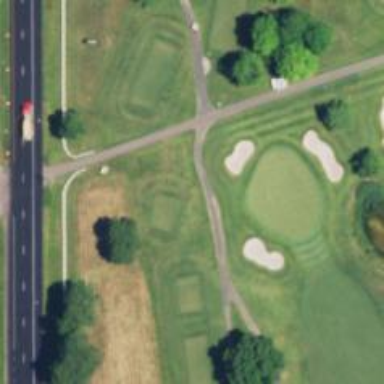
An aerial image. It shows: Path for both roads and golfers.